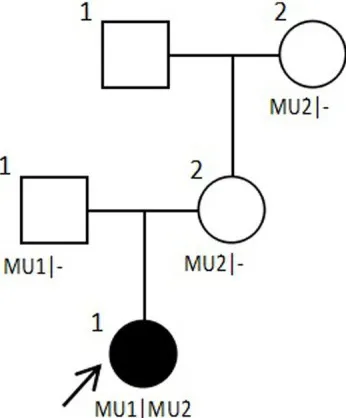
Family diagram and CRB1 gene mutation. Validation diagram of CRB1 mutant generation.
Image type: radiology (x_ray)